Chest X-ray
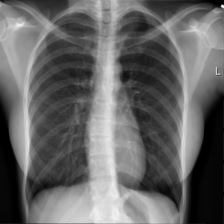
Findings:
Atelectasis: negative
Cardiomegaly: negative
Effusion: negative
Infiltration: negative
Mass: negative
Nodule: negative
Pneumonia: negative
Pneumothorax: negative
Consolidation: negative
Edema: negative
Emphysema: negative
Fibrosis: negative
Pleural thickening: negative
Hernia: negative